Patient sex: M
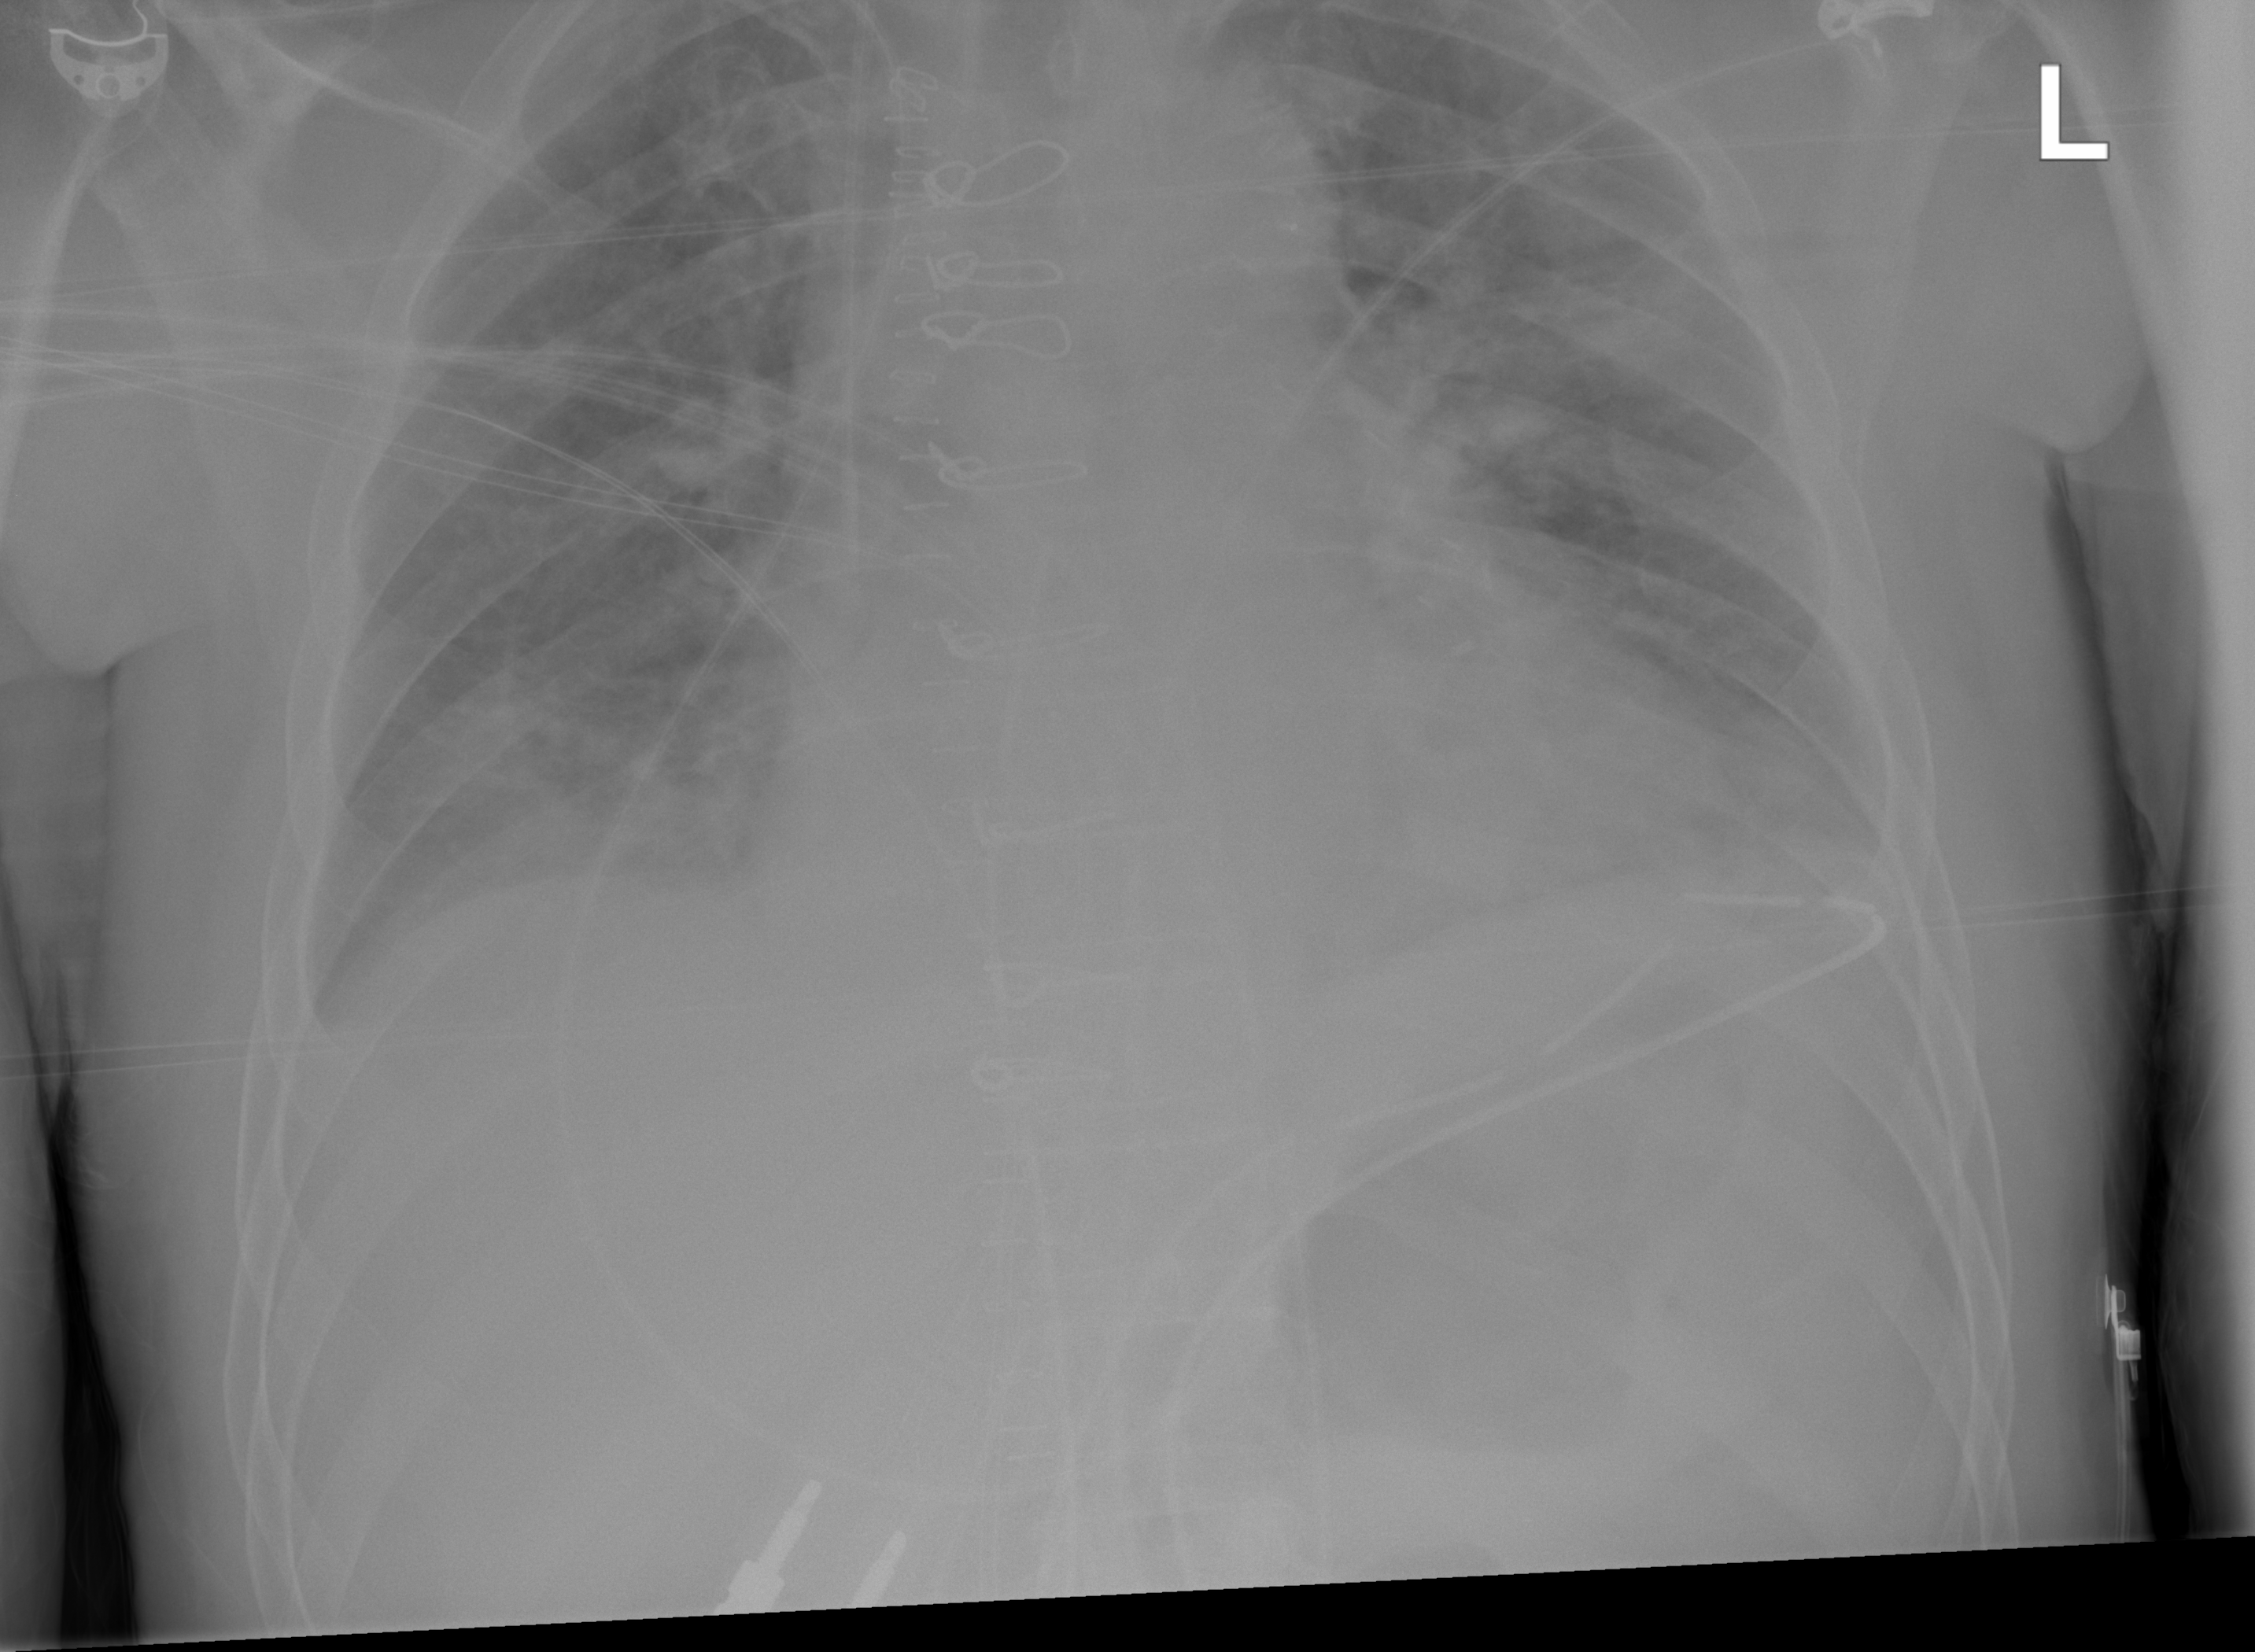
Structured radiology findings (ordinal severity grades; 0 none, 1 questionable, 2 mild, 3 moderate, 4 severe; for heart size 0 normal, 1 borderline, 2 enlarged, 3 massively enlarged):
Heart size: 2
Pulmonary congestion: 2
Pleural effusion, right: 1
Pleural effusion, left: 1
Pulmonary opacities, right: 2
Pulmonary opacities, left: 2
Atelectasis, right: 2
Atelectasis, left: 2